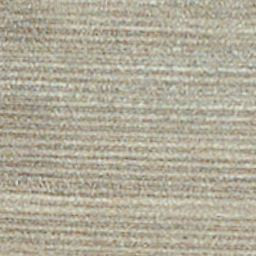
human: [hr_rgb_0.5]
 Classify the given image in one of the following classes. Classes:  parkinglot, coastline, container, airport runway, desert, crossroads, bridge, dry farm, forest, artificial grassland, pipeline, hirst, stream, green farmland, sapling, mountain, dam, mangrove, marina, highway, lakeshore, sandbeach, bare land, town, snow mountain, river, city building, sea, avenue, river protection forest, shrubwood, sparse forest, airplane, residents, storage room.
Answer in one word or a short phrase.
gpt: dry farm